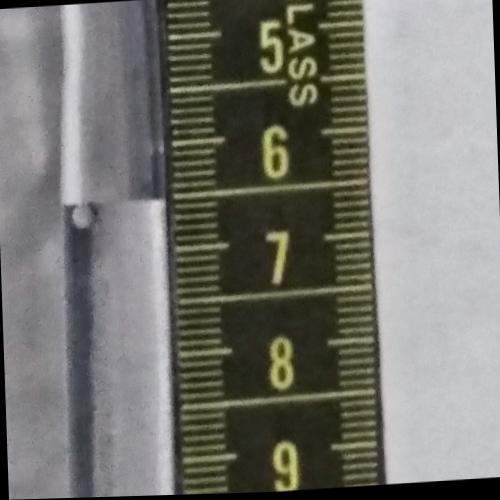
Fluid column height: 6.5 cm